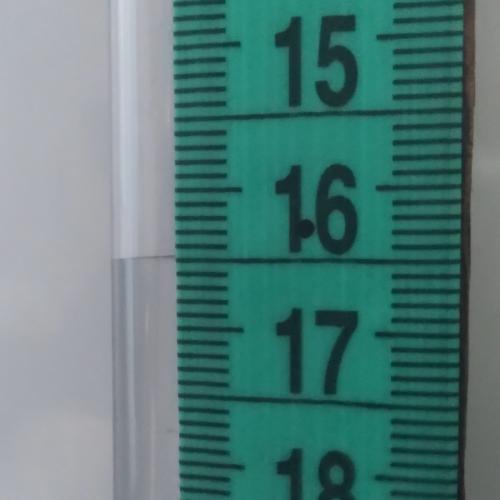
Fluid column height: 16.5 cm